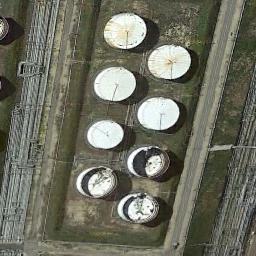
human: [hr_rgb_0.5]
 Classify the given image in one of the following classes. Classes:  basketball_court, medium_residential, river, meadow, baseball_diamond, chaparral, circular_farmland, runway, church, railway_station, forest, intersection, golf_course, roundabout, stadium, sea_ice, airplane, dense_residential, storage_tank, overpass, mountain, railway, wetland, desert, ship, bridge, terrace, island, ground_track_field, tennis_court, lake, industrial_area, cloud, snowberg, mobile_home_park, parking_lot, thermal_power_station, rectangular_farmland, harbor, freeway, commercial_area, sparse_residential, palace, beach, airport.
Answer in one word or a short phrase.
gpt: storage_tank